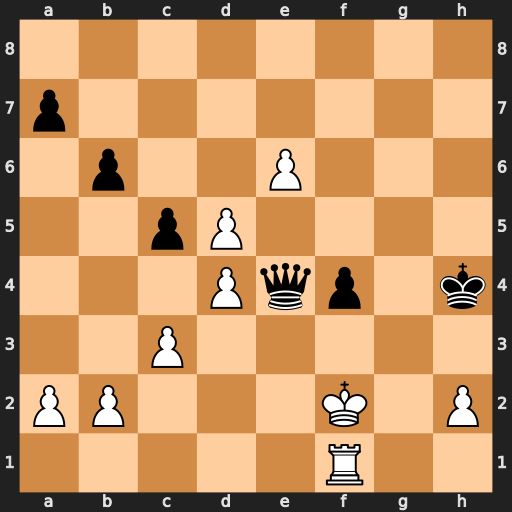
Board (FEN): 8/p7/1p2P3/2pP4/3Pqp1k/2P5/PP3K1P/5R2
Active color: w
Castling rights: -
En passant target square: -
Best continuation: Re1 Qc2+ Re2